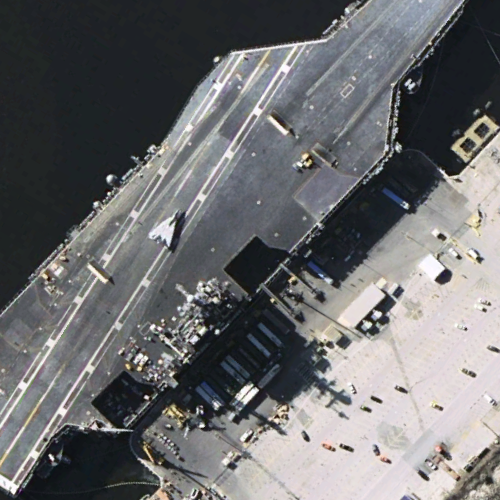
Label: aircraft_carrier